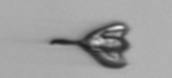
Label: Pyramimonas_longicauda